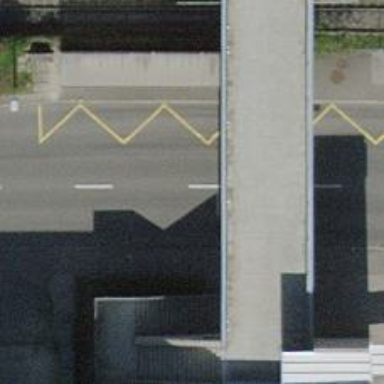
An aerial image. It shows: Bus stop with shelter for public transportation.